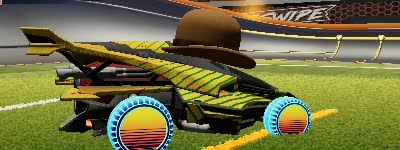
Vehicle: aftershock